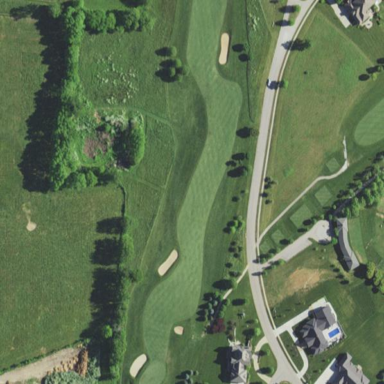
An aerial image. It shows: Golf fairway surrounded by grass.